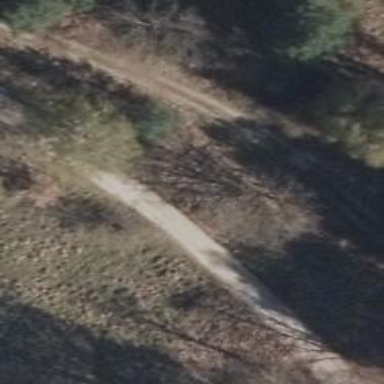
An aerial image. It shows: Dirt track road with grade3 tracktype.